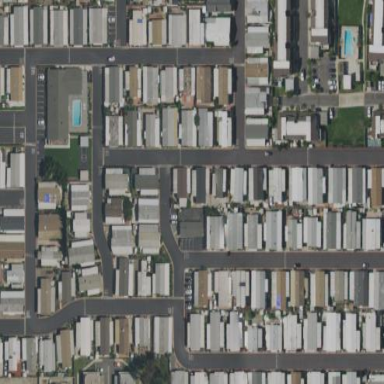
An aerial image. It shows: Residential area known as trailer park.